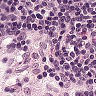
Metastatic tissue present: no